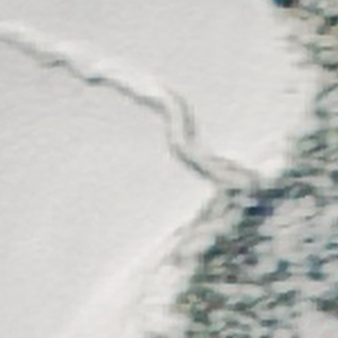
Label: other